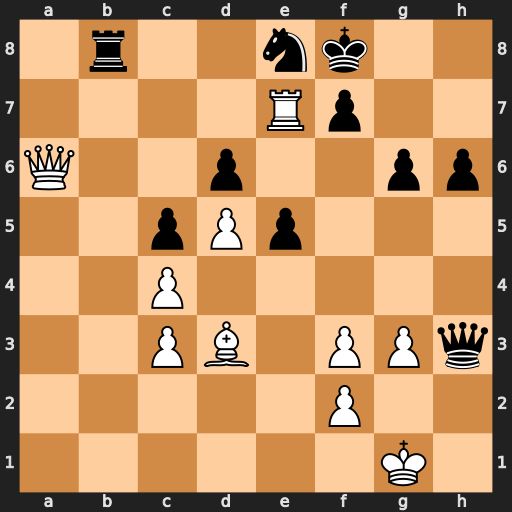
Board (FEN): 1r2nk2/4Rp2/Q2p2pp/2pPp3/2P5/2PB1PPq/5P2/6K1
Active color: w
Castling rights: -
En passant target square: -
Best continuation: Qa7 Ra8 Rxf7+